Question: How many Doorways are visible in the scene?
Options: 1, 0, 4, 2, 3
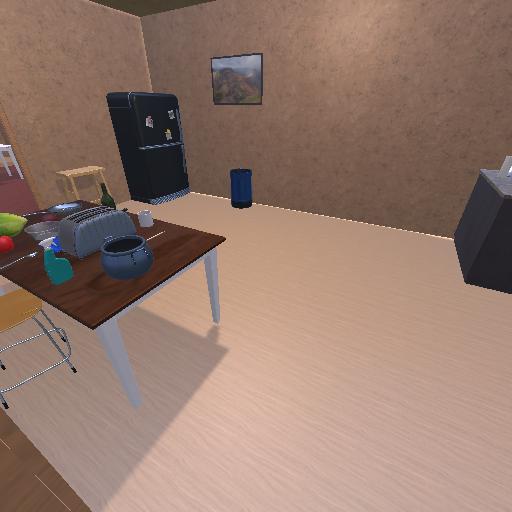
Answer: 1